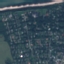
Label: Residential